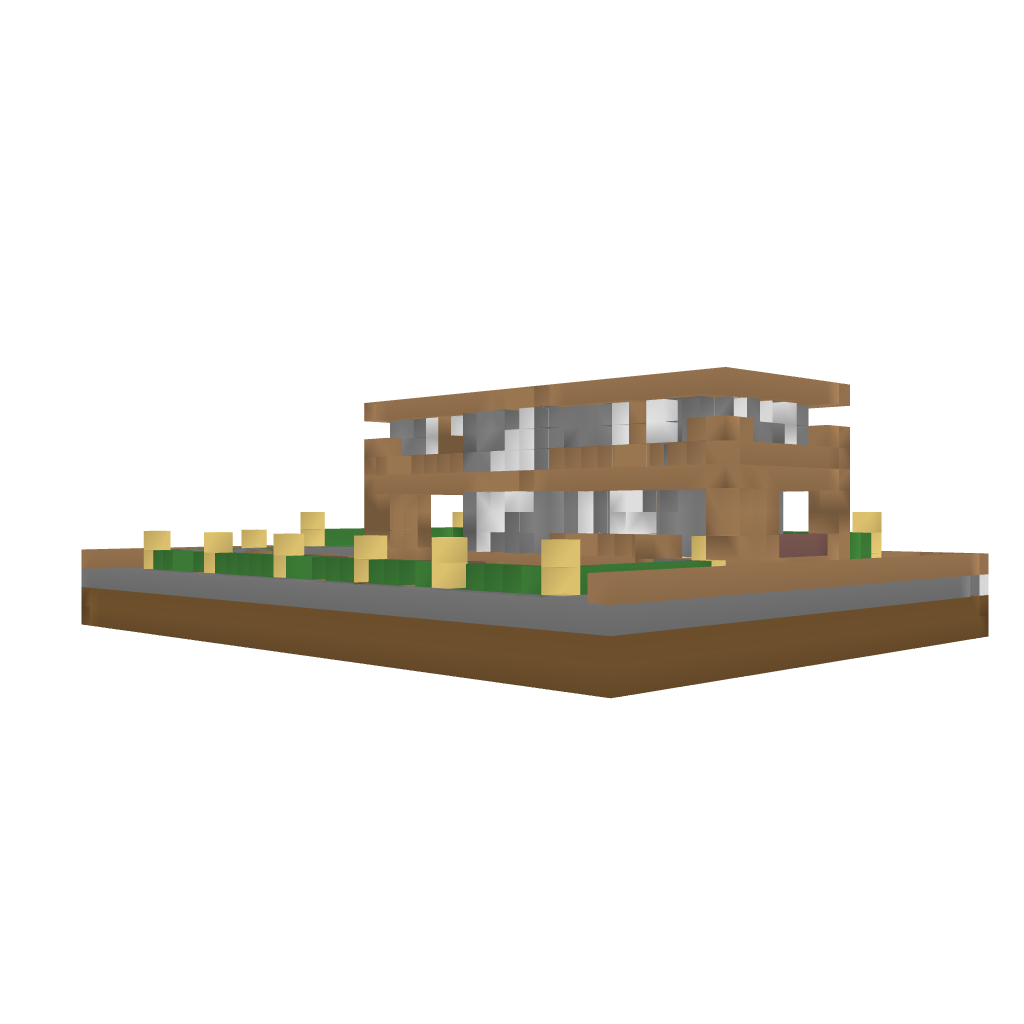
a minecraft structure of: Simple House 02 good quality